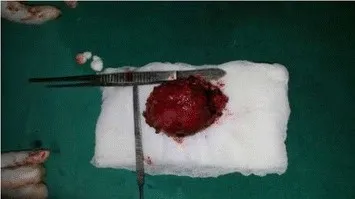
Excised mass 8 x 7 cm.
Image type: medical_photograph (other_medical_photograph)